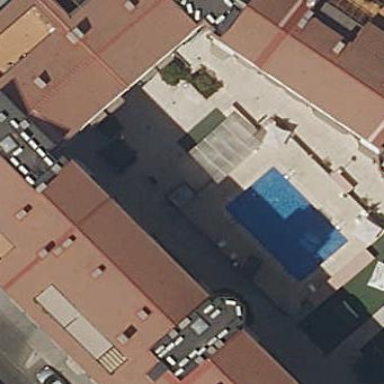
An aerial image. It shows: Swimming pool located in leisure land.